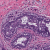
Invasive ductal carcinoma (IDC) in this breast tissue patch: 1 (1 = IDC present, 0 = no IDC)